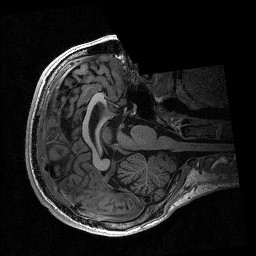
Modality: T1w
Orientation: axial